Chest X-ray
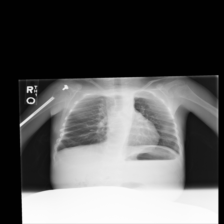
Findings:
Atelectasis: negative
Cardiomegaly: negative
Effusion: negative
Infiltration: negative
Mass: negative
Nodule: negative
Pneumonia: negative
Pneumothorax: negative
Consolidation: negative
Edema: negative
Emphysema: negative
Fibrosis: negative
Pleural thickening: negative
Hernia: negative